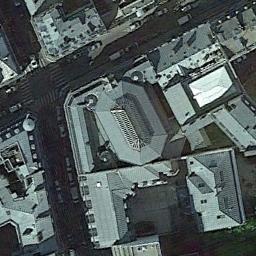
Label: commercial_area